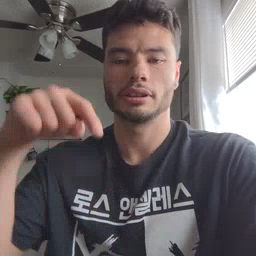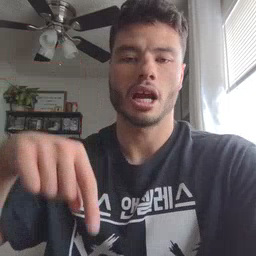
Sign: down